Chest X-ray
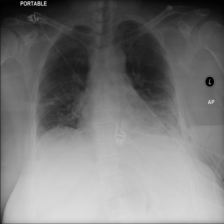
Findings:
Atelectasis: negative
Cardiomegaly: negative
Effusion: positive
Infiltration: positive
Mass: negative
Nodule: negative
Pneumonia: negative
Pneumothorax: negative
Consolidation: negative
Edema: negative
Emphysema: negative
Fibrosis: negative
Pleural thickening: negative
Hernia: negative